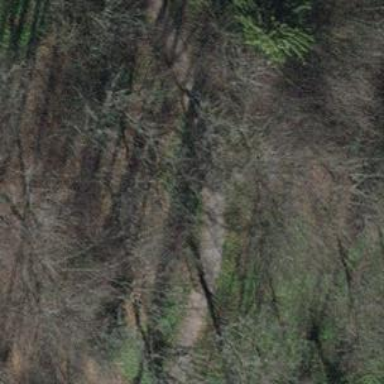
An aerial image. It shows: Unpaved path.